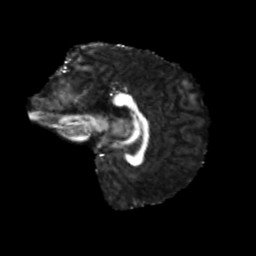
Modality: FA
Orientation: sagittal
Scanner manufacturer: siemens
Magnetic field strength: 3 T
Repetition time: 4 s
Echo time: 0.0594 s